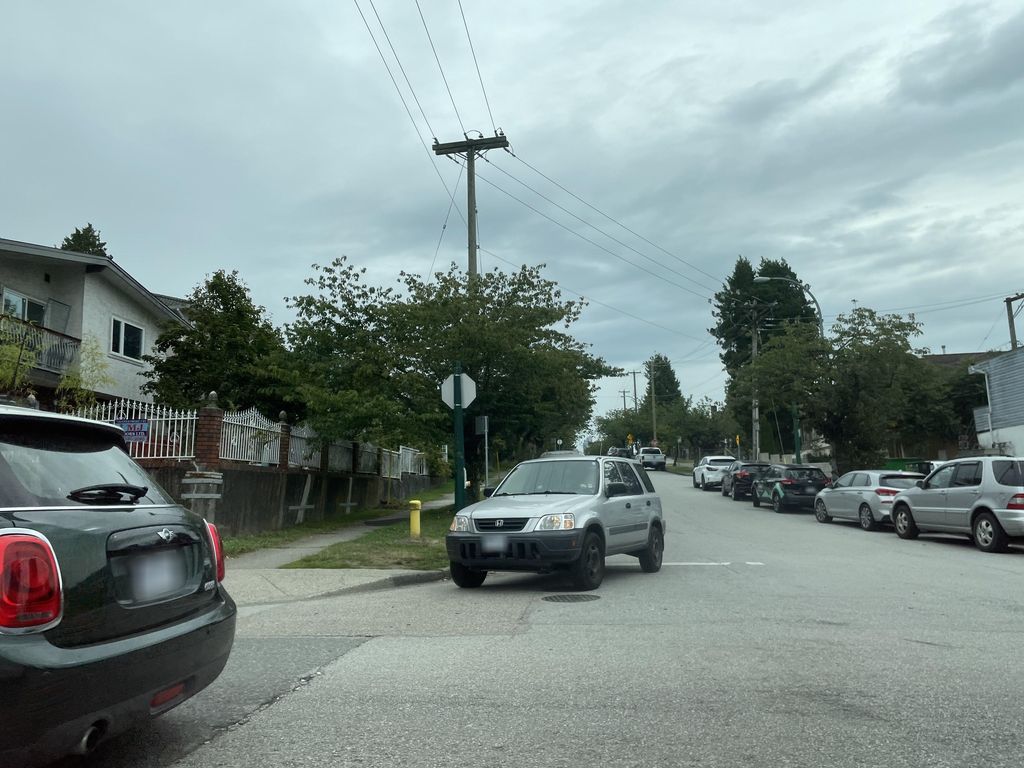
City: vancouver